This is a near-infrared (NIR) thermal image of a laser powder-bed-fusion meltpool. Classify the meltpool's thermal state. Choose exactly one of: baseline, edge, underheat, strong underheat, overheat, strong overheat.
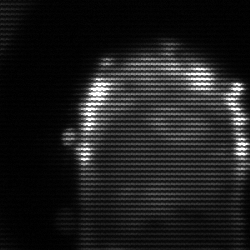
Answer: baseline